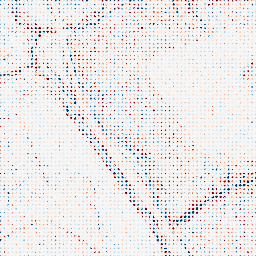
Category: edge_preserving
Decomposition family: bilateral
Decomposition parameters: d: 5
sigma_color: 50
sigma_space: 25
Upsampling method: sinc_blackman
Upsampling parameters: scale: 8
kernel_size: 4
Upsampling scale: 8